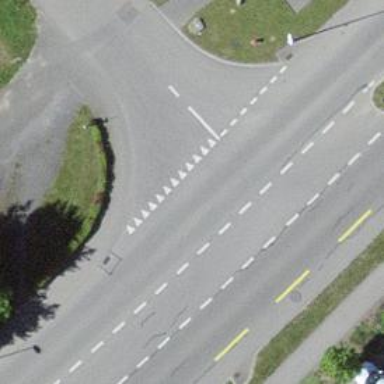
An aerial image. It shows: Road with "give way" sign.